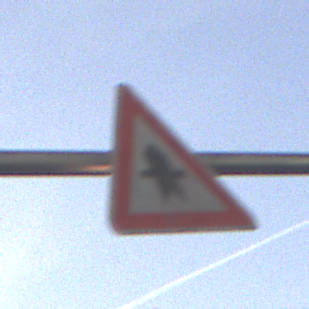
Verkehrszeichen: Vorfahrt
Umgebung: Outdoor, Urban
Tageszeit: SunriseSunset
Wetter: PartlyCloudy
Licht: Natural
Jahreszeit: Autumn
Kontrast: HighContrast